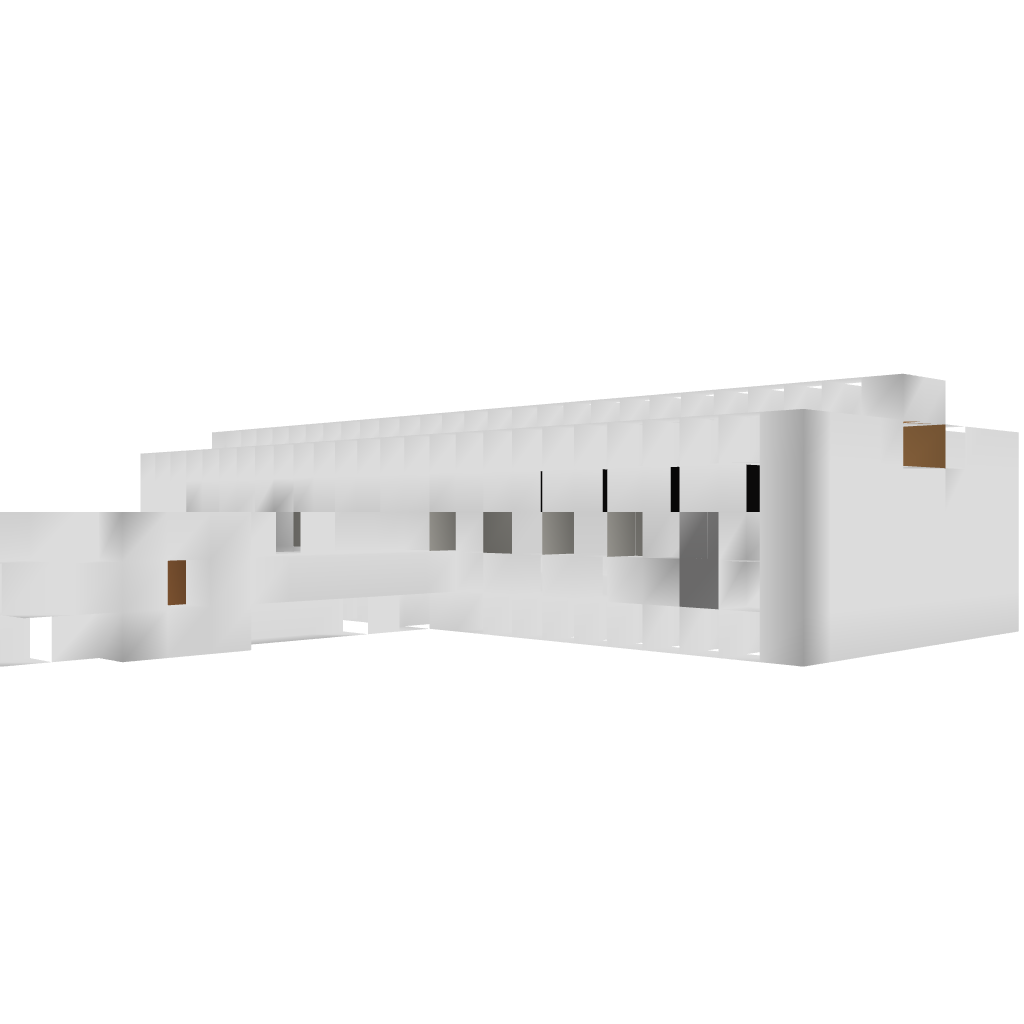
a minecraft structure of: Plane